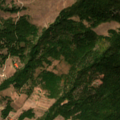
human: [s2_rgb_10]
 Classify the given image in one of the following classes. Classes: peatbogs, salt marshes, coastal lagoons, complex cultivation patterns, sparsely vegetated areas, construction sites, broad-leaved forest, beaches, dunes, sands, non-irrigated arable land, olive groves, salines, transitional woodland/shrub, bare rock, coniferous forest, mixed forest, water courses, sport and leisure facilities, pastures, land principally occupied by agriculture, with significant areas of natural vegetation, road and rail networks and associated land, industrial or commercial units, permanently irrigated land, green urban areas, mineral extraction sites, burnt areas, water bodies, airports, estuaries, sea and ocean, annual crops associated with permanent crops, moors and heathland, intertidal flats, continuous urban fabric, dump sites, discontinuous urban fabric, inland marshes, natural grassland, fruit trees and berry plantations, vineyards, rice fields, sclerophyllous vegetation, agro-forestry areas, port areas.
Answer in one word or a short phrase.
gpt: complex cultivation patterns, land principally occupied by agriculture, with significant areas of natural vegetation, broad-leaved forest, natural grassland